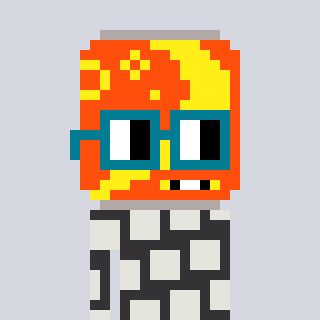
a pixel art character with square dark green glasses, a pop-shaped head and a grayscale-colored body on a cool background